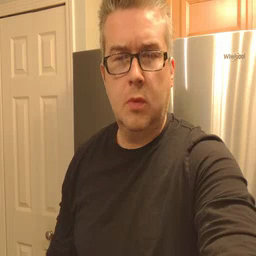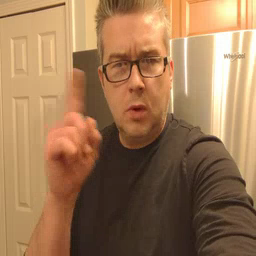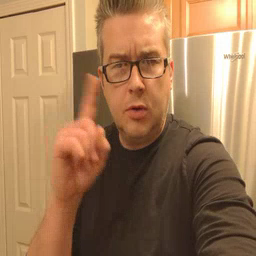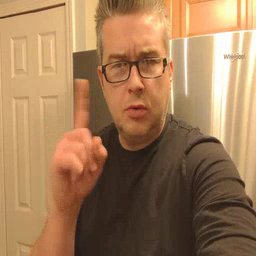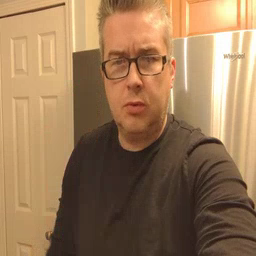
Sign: where